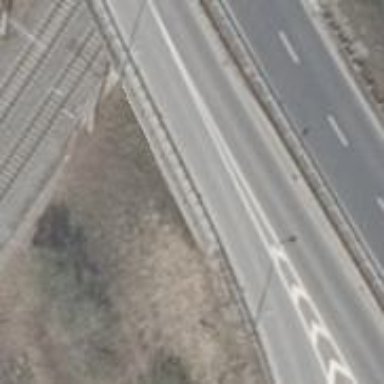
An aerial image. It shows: Motorway junction.